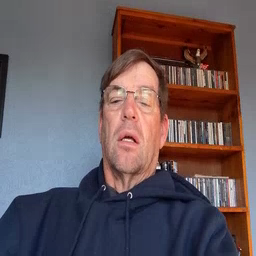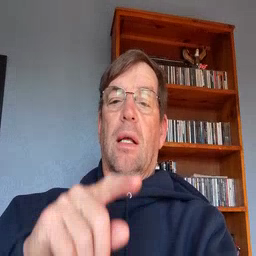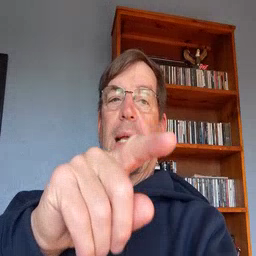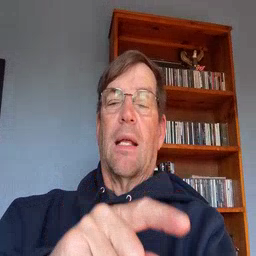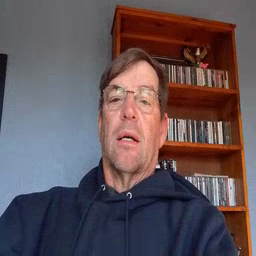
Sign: hesheit